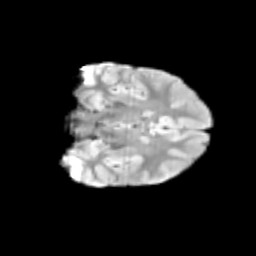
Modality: T2w
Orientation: coronal
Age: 13
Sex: male
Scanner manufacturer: siemens
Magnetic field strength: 3 T
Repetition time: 3.8 s
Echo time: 0.07 s